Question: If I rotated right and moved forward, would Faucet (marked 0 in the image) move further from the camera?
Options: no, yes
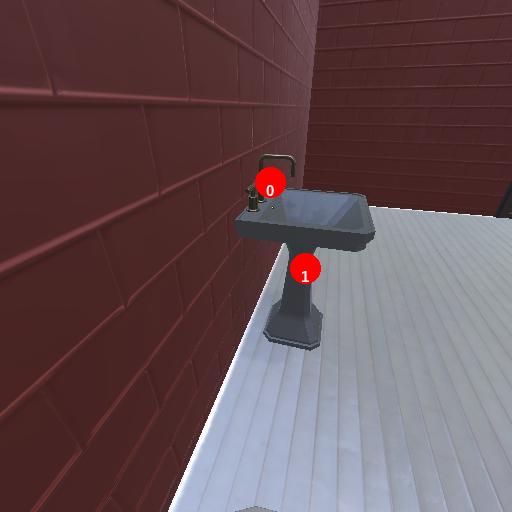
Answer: no